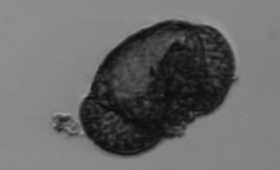
Label: pollen